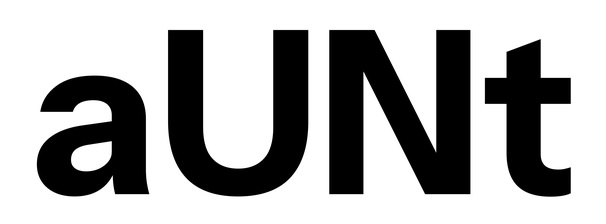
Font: InstrumentSans_Bold